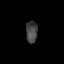
Tissue: lung
Cell type: Endothelial cells
Senescence score: 0.6735
Nuclear area (px): 246
Mean DAPI intensity: 68.329